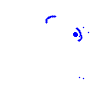
Particle: electron